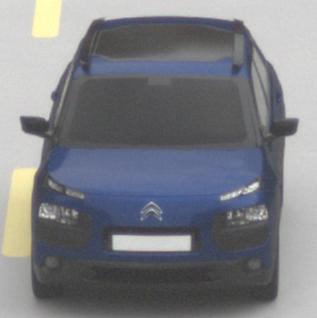
Make: Citroen
Model: C4 Cactus PureTech 75
Detailed model: C4 Cactus
Model produced from: 2014/09
Model produced until: 2015/03
Doors: 5
Color: blue
Road condition: dry road
Daytime: morning or afternoon
Contrast: low contrast